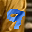
Label: 9